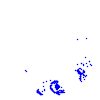
Particle: electron